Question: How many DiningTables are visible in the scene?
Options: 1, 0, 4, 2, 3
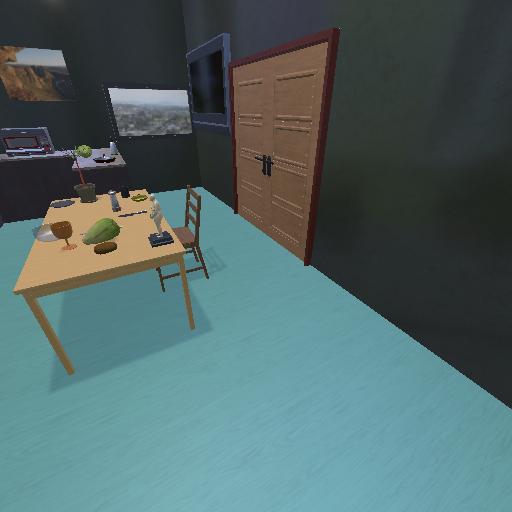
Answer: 1